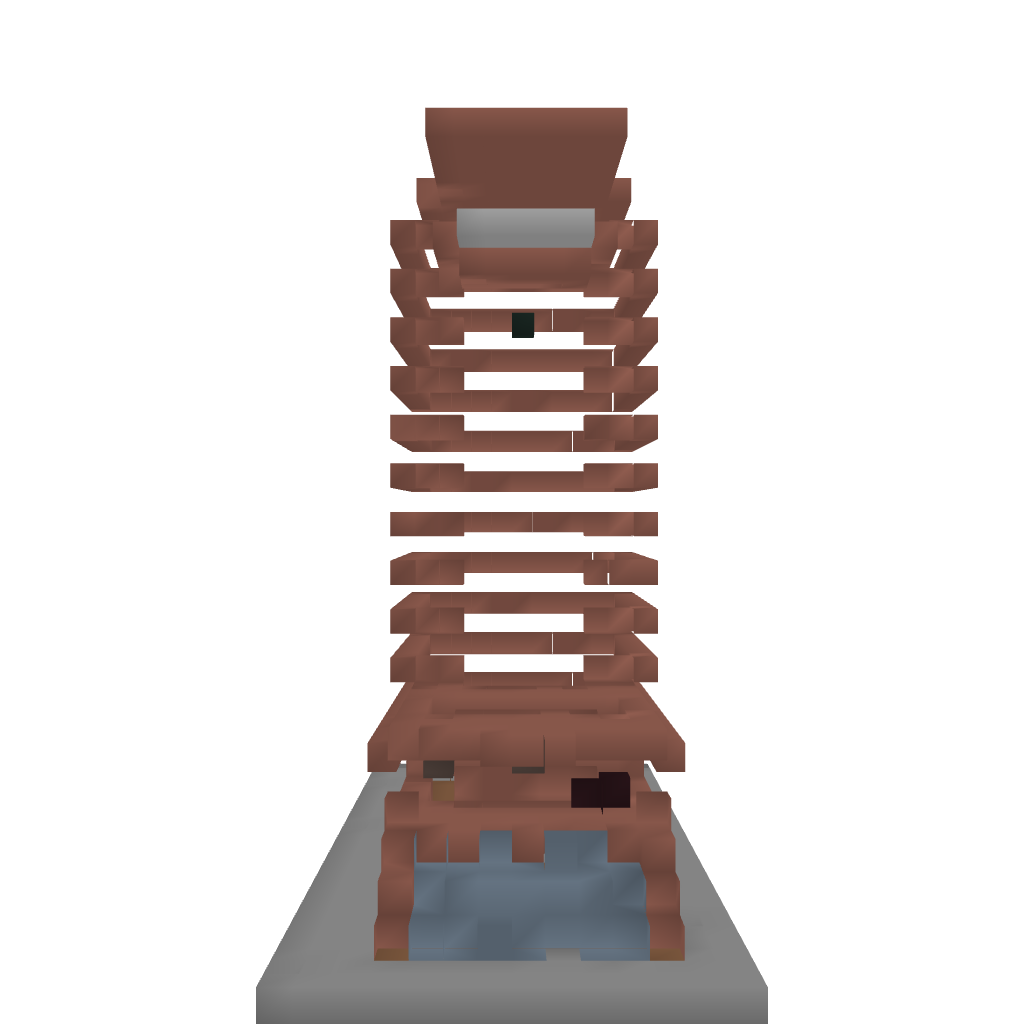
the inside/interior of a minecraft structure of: Mr. GnarKill